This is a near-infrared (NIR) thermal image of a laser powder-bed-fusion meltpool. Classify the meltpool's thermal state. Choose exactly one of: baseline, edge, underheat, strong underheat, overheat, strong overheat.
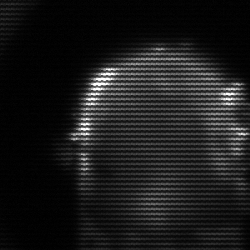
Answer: baseline